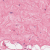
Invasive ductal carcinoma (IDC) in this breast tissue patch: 0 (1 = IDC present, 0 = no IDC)